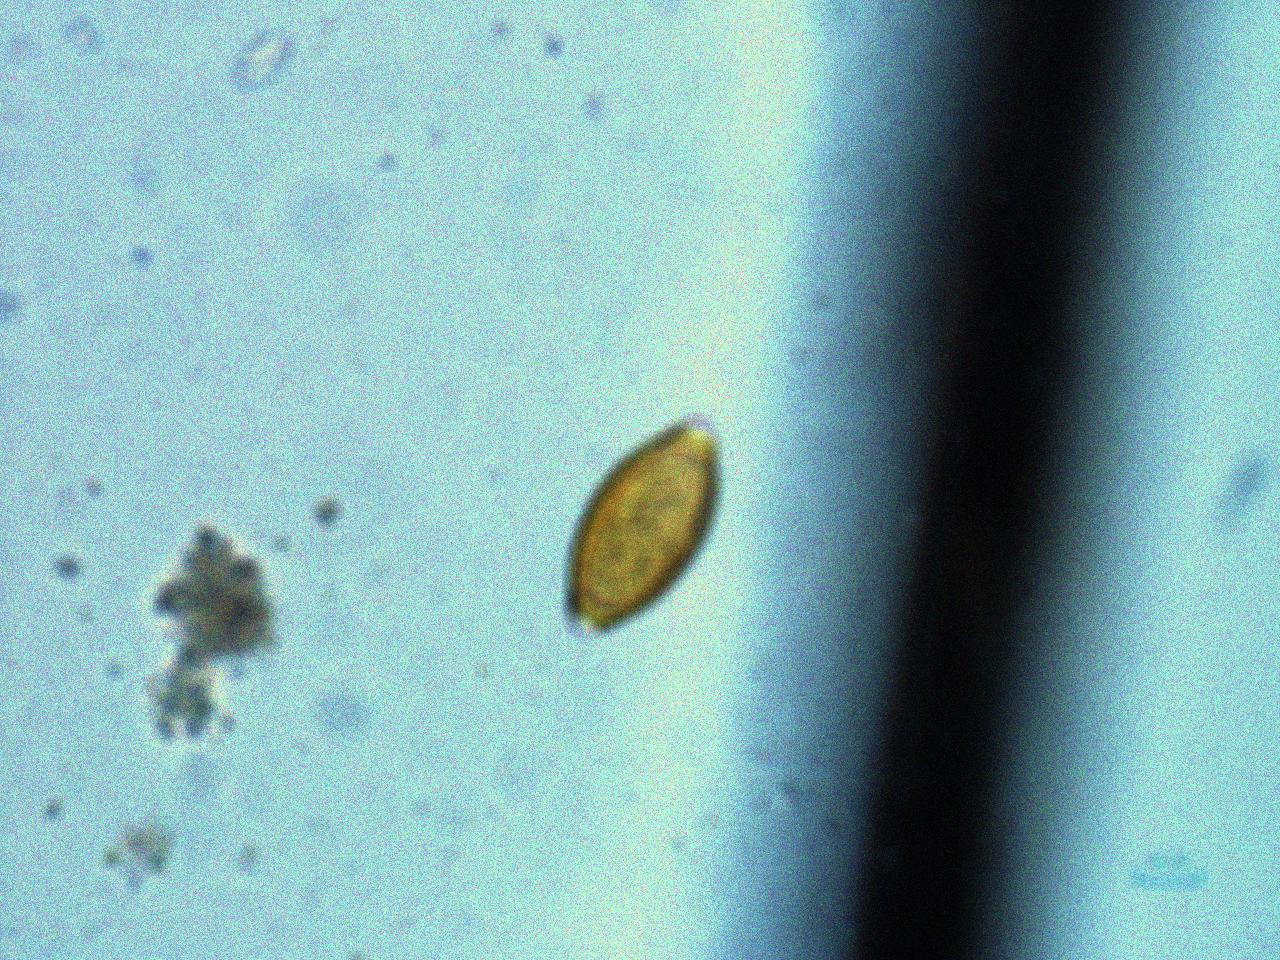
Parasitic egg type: Trichuris trichiura